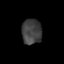
Tissue: lung
Cell type: T cells
Senescence score: 0.2169
Nuclear area (px): 496
Mean DAPI intensity: 63.411